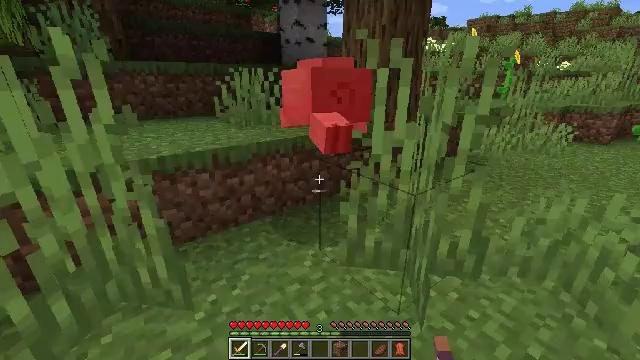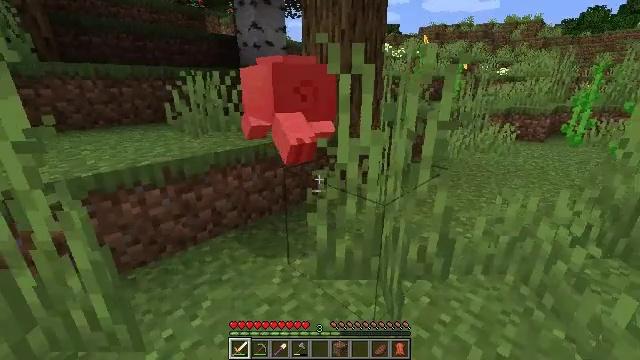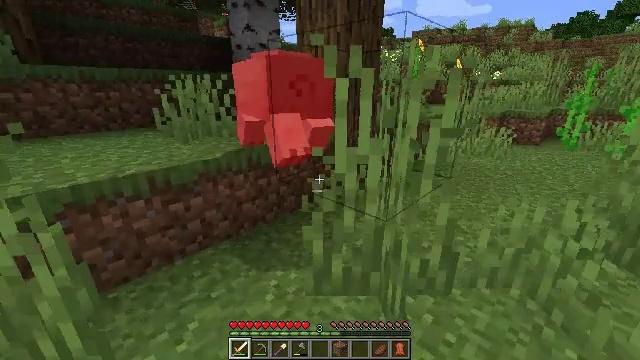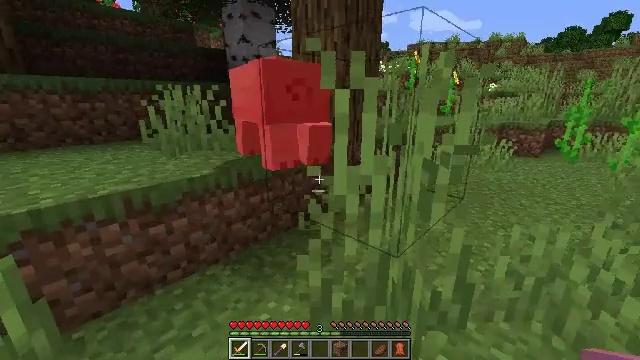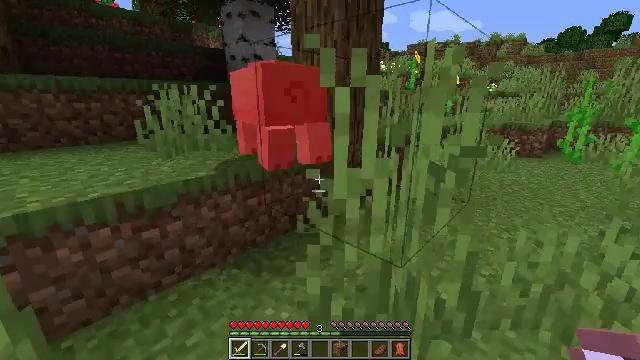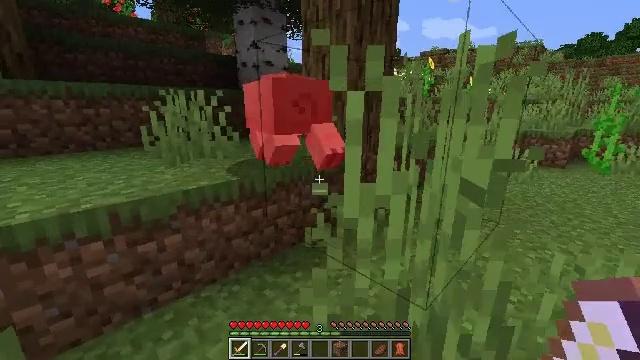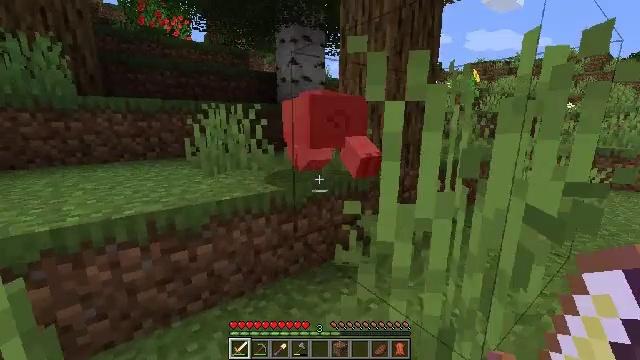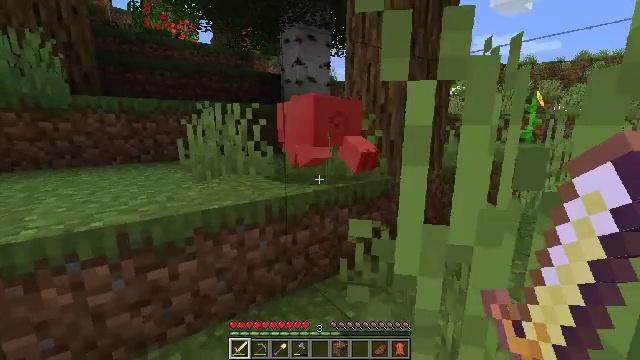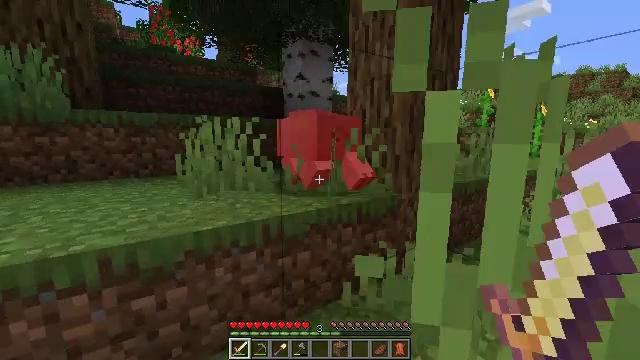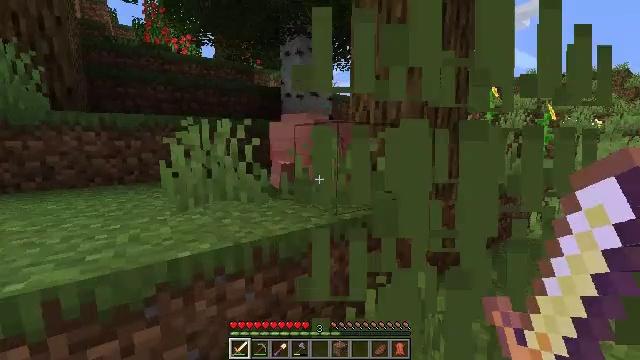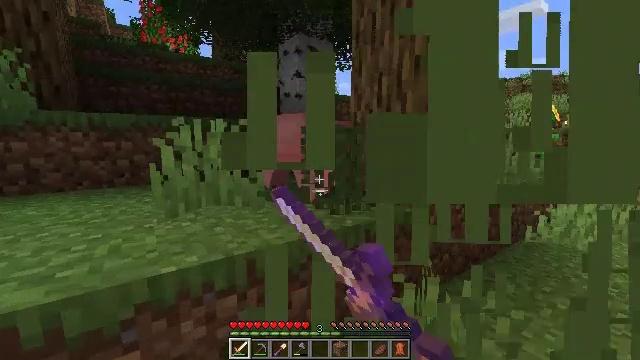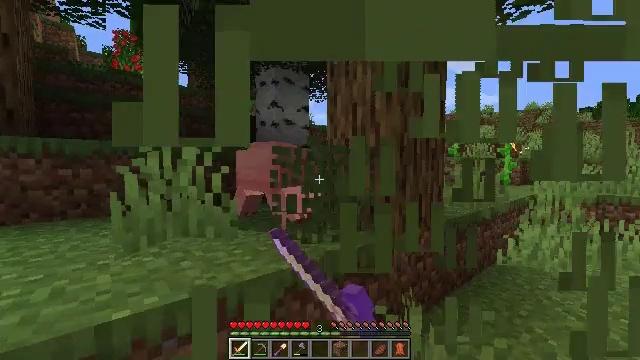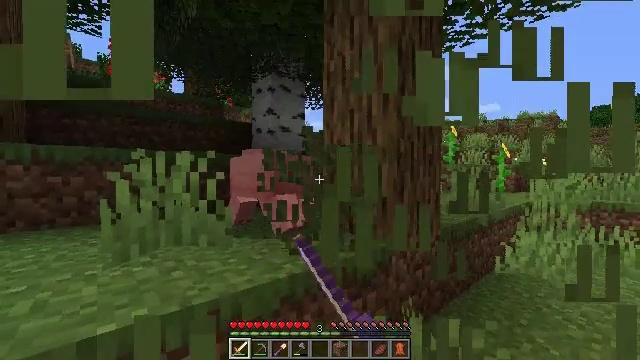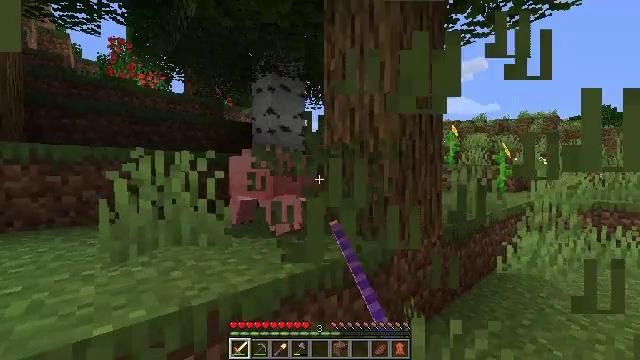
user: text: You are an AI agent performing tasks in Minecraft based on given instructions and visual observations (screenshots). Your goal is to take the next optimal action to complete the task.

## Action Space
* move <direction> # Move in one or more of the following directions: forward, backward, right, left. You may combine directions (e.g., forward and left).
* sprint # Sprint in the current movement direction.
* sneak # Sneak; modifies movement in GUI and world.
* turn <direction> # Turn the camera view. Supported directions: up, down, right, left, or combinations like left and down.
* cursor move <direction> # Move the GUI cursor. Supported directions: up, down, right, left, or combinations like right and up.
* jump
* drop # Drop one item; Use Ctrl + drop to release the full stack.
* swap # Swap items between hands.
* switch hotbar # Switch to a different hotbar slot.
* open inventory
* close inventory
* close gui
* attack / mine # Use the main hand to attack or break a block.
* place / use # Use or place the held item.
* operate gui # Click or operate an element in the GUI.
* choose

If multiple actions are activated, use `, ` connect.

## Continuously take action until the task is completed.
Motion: motion action
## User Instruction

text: Mine tall grass from the ground.
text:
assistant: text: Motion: move forward, turn right
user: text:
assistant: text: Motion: move forward, turn right
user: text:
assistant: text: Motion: turn up
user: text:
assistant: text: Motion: move forward
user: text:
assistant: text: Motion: move forward, turn left and up
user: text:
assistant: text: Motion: move forward, turn left and up
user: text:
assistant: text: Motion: move forward, turn left
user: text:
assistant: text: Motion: move forward, turn up
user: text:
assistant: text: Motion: move forward, attack / mine
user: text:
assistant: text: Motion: attack / mine
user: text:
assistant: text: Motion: turn right and up, attack / mine
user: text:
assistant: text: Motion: turn up
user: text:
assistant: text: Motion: no_op
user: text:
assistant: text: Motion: no_op